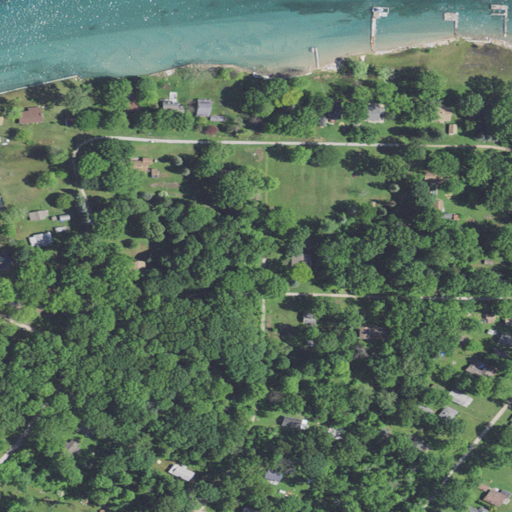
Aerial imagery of island in Michigan named Russell Island containing deciduous forest, open development, open water, low intensity development, herbaceous wetlands, woody wetlands, grassland, barren land, evergreen forest, medium intensity development, pasture, and mixed forest